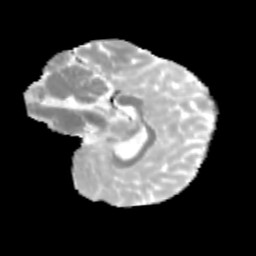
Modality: MD
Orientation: sagittal
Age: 12
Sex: female
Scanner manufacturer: siemens
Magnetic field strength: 3 T
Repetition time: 3.8 s
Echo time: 0.07 s